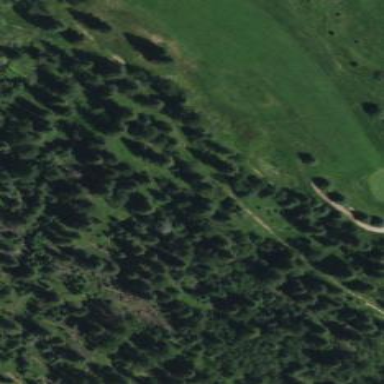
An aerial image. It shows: Golf fairway in the image.